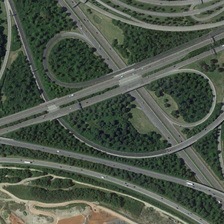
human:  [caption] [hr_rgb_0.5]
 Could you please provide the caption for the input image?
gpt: they are gray roads, green trees and grassland .

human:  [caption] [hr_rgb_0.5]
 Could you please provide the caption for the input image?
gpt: there are roads, grassland and trees .

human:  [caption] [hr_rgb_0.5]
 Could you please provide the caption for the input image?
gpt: there are roads, grassland and trees .

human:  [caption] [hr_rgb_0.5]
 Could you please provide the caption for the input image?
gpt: they are gray roads, green trees and grassland .

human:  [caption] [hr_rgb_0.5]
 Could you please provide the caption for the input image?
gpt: there are roads, grassland and trees .